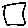
Label: square